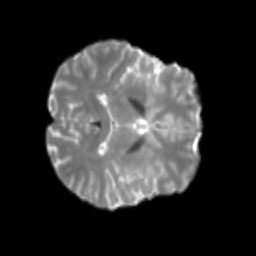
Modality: T2w
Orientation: axial
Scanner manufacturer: siemens
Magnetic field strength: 3 T
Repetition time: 4 s
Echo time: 0.0594 s